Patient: sex F, age 86
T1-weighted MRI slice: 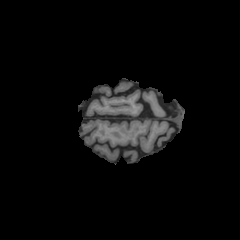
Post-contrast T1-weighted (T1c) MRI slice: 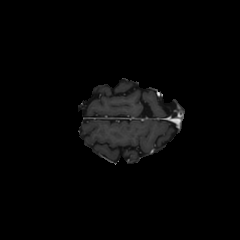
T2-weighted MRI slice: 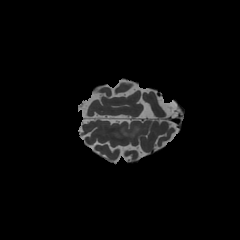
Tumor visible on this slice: no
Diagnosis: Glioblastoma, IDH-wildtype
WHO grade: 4